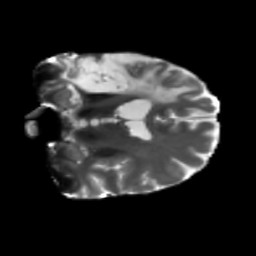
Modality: T2w
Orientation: coronal
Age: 49
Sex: male
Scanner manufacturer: siemens
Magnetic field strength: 3 T
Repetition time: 5.25 s
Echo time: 0.08 s